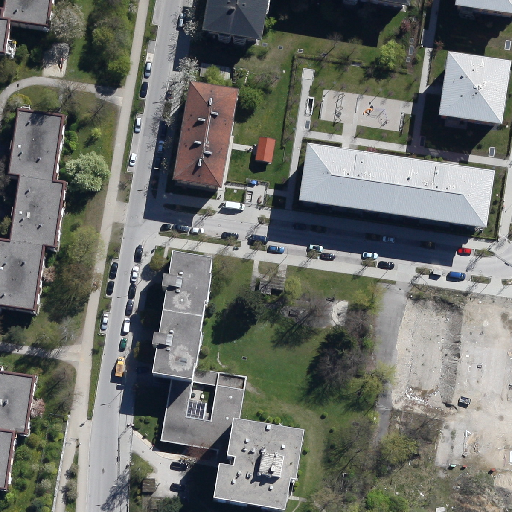
Referring expression: paved road along with tree